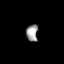
Tissue: skin
Cell type: Epithelial cells
Senescence score: 0.2621
Nuclear area (px): 193
Mean DAPI intensity: 157.767